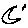
Label: moon